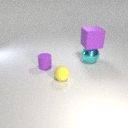
large cyan metal sphere below large purple rubber cube